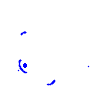
Particle: pion